Question: I have a in rails as:
'''
<%= f.select :gender, ["Male","Female"],{class: "gender"} %>
'''
i also tried it with this:
'''
<%= f.select :gender, ["Male","Female"],{class: "gender"},onclick: "categorychange" %>
'''
But it's not working. Now when I Tried:
'''
<%= f.select :gender, ["Male","Female"],{},{class: "gender"} %>
'''
That's working all fine. which I found here.
I didn't get what the stands for.
and for different gender to show which are as follows:
'''
<div class="male">
//male fields here//
</div>
<div class="female">
//female fields here//
</div>
'''
I have the as:
'''
function categorychange(){
var val = $(this).val();
var gender = $(this).parent().find(".gender")
if (gender.val() == 'Male')
{
$(this).parent().find('.male').show();
$(this).parent().find('.female').hide();
}
else if (gender.val()=='Female')
{
$(this).parent().find('.male').hide();
$(this).parent().find('.female').show();
}
'''
But the javascript is not working. It shows both the div's.
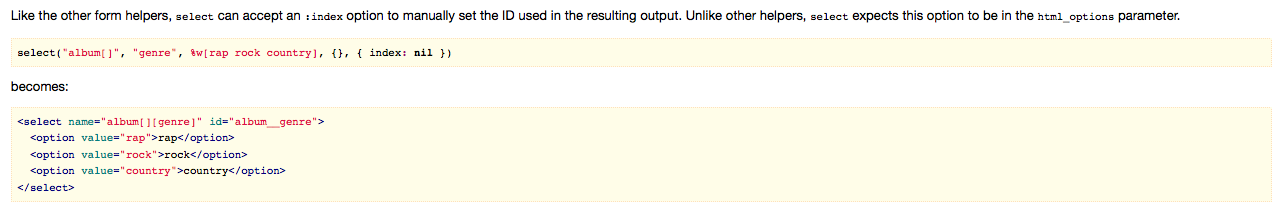
Answer: '''
var select_gender = $('.gender')
select_gender.change(function(){
if (select_gender.val() == 'Male')
{
$('.male').show();
$('.female').hide();
}
else if (select_gender.val()=='Female')
{
$('.male').hide();
$('.female').show();
}}
'''
Rather than using onclick on the view, try onchange event in the javascript for the select input.